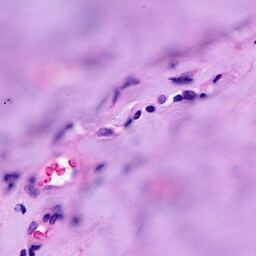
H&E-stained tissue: Breast